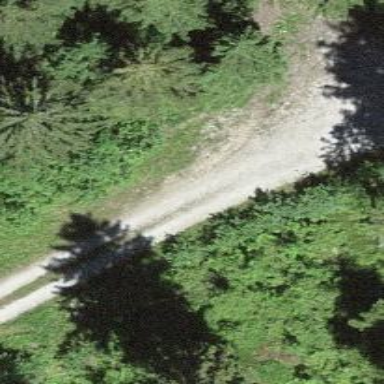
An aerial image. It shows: Track with fine gravel surface of grade2 quality.